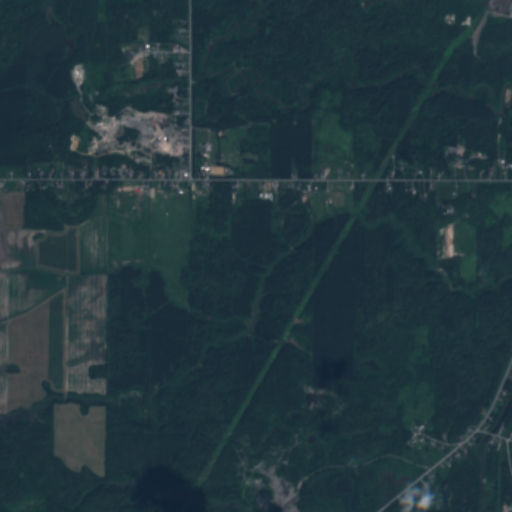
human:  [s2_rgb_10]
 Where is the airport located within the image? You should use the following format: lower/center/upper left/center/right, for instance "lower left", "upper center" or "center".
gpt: There is no airport in the image.